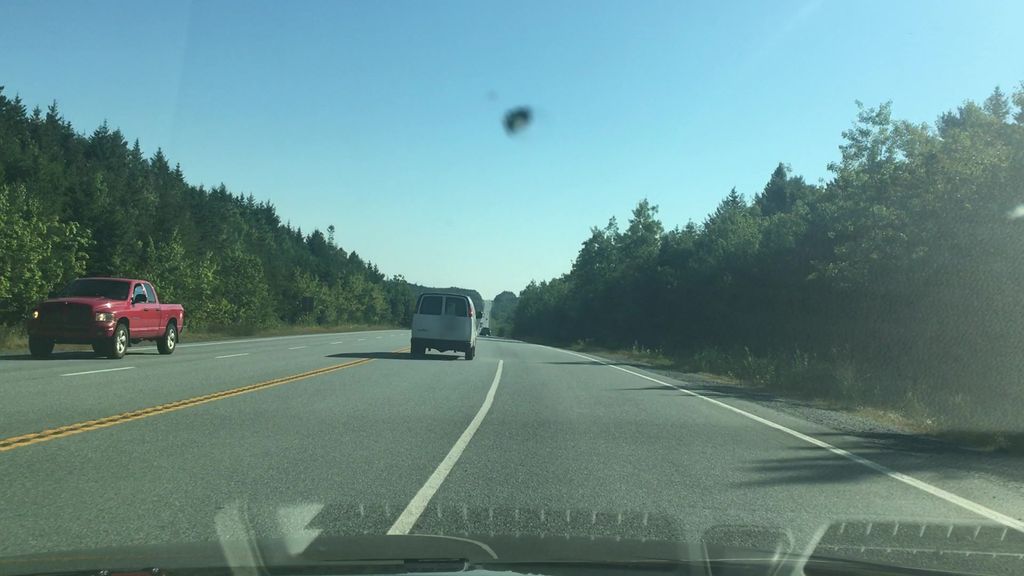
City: halifax